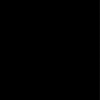
Label: dusty